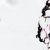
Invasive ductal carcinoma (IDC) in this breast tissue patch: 0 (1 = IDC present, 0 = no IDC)